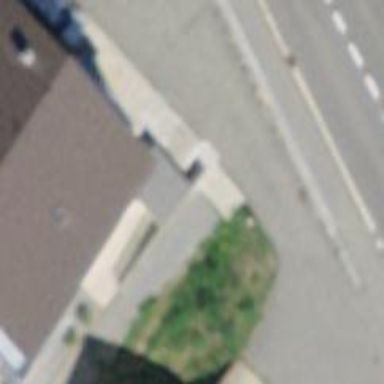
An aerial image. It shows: Set of steps on the road.